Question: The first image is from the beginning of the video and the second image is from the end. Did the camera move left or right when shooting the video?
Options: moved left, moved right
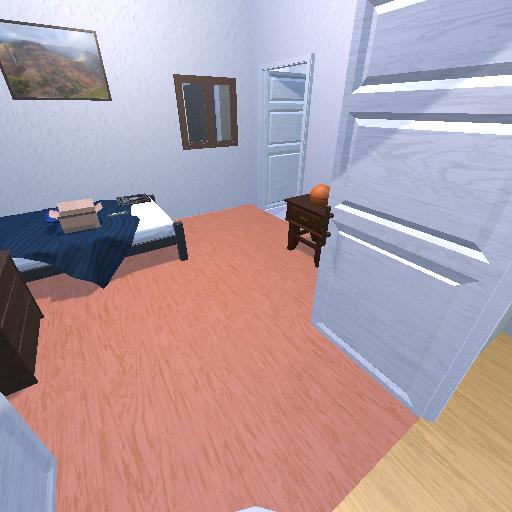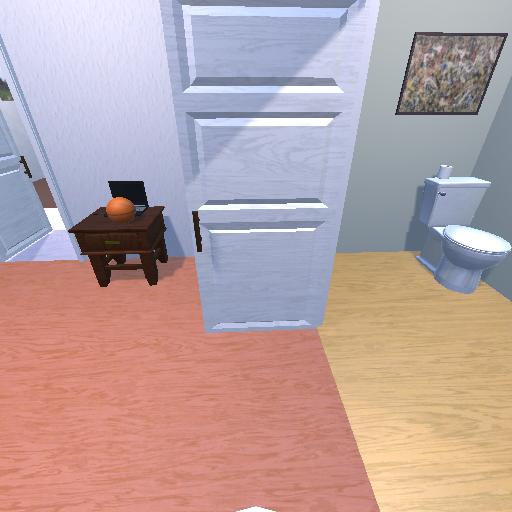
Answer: moved left